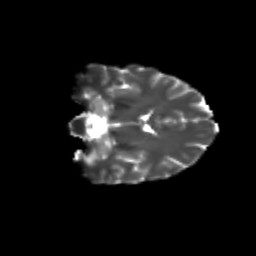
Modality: T2w
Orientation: coronal
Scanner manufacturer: siemens
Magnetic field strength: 3 T
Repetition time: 9.2 s
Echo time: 0.084 s